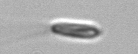
Label: Chrysochromulina